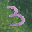
Label: 3